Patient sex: M
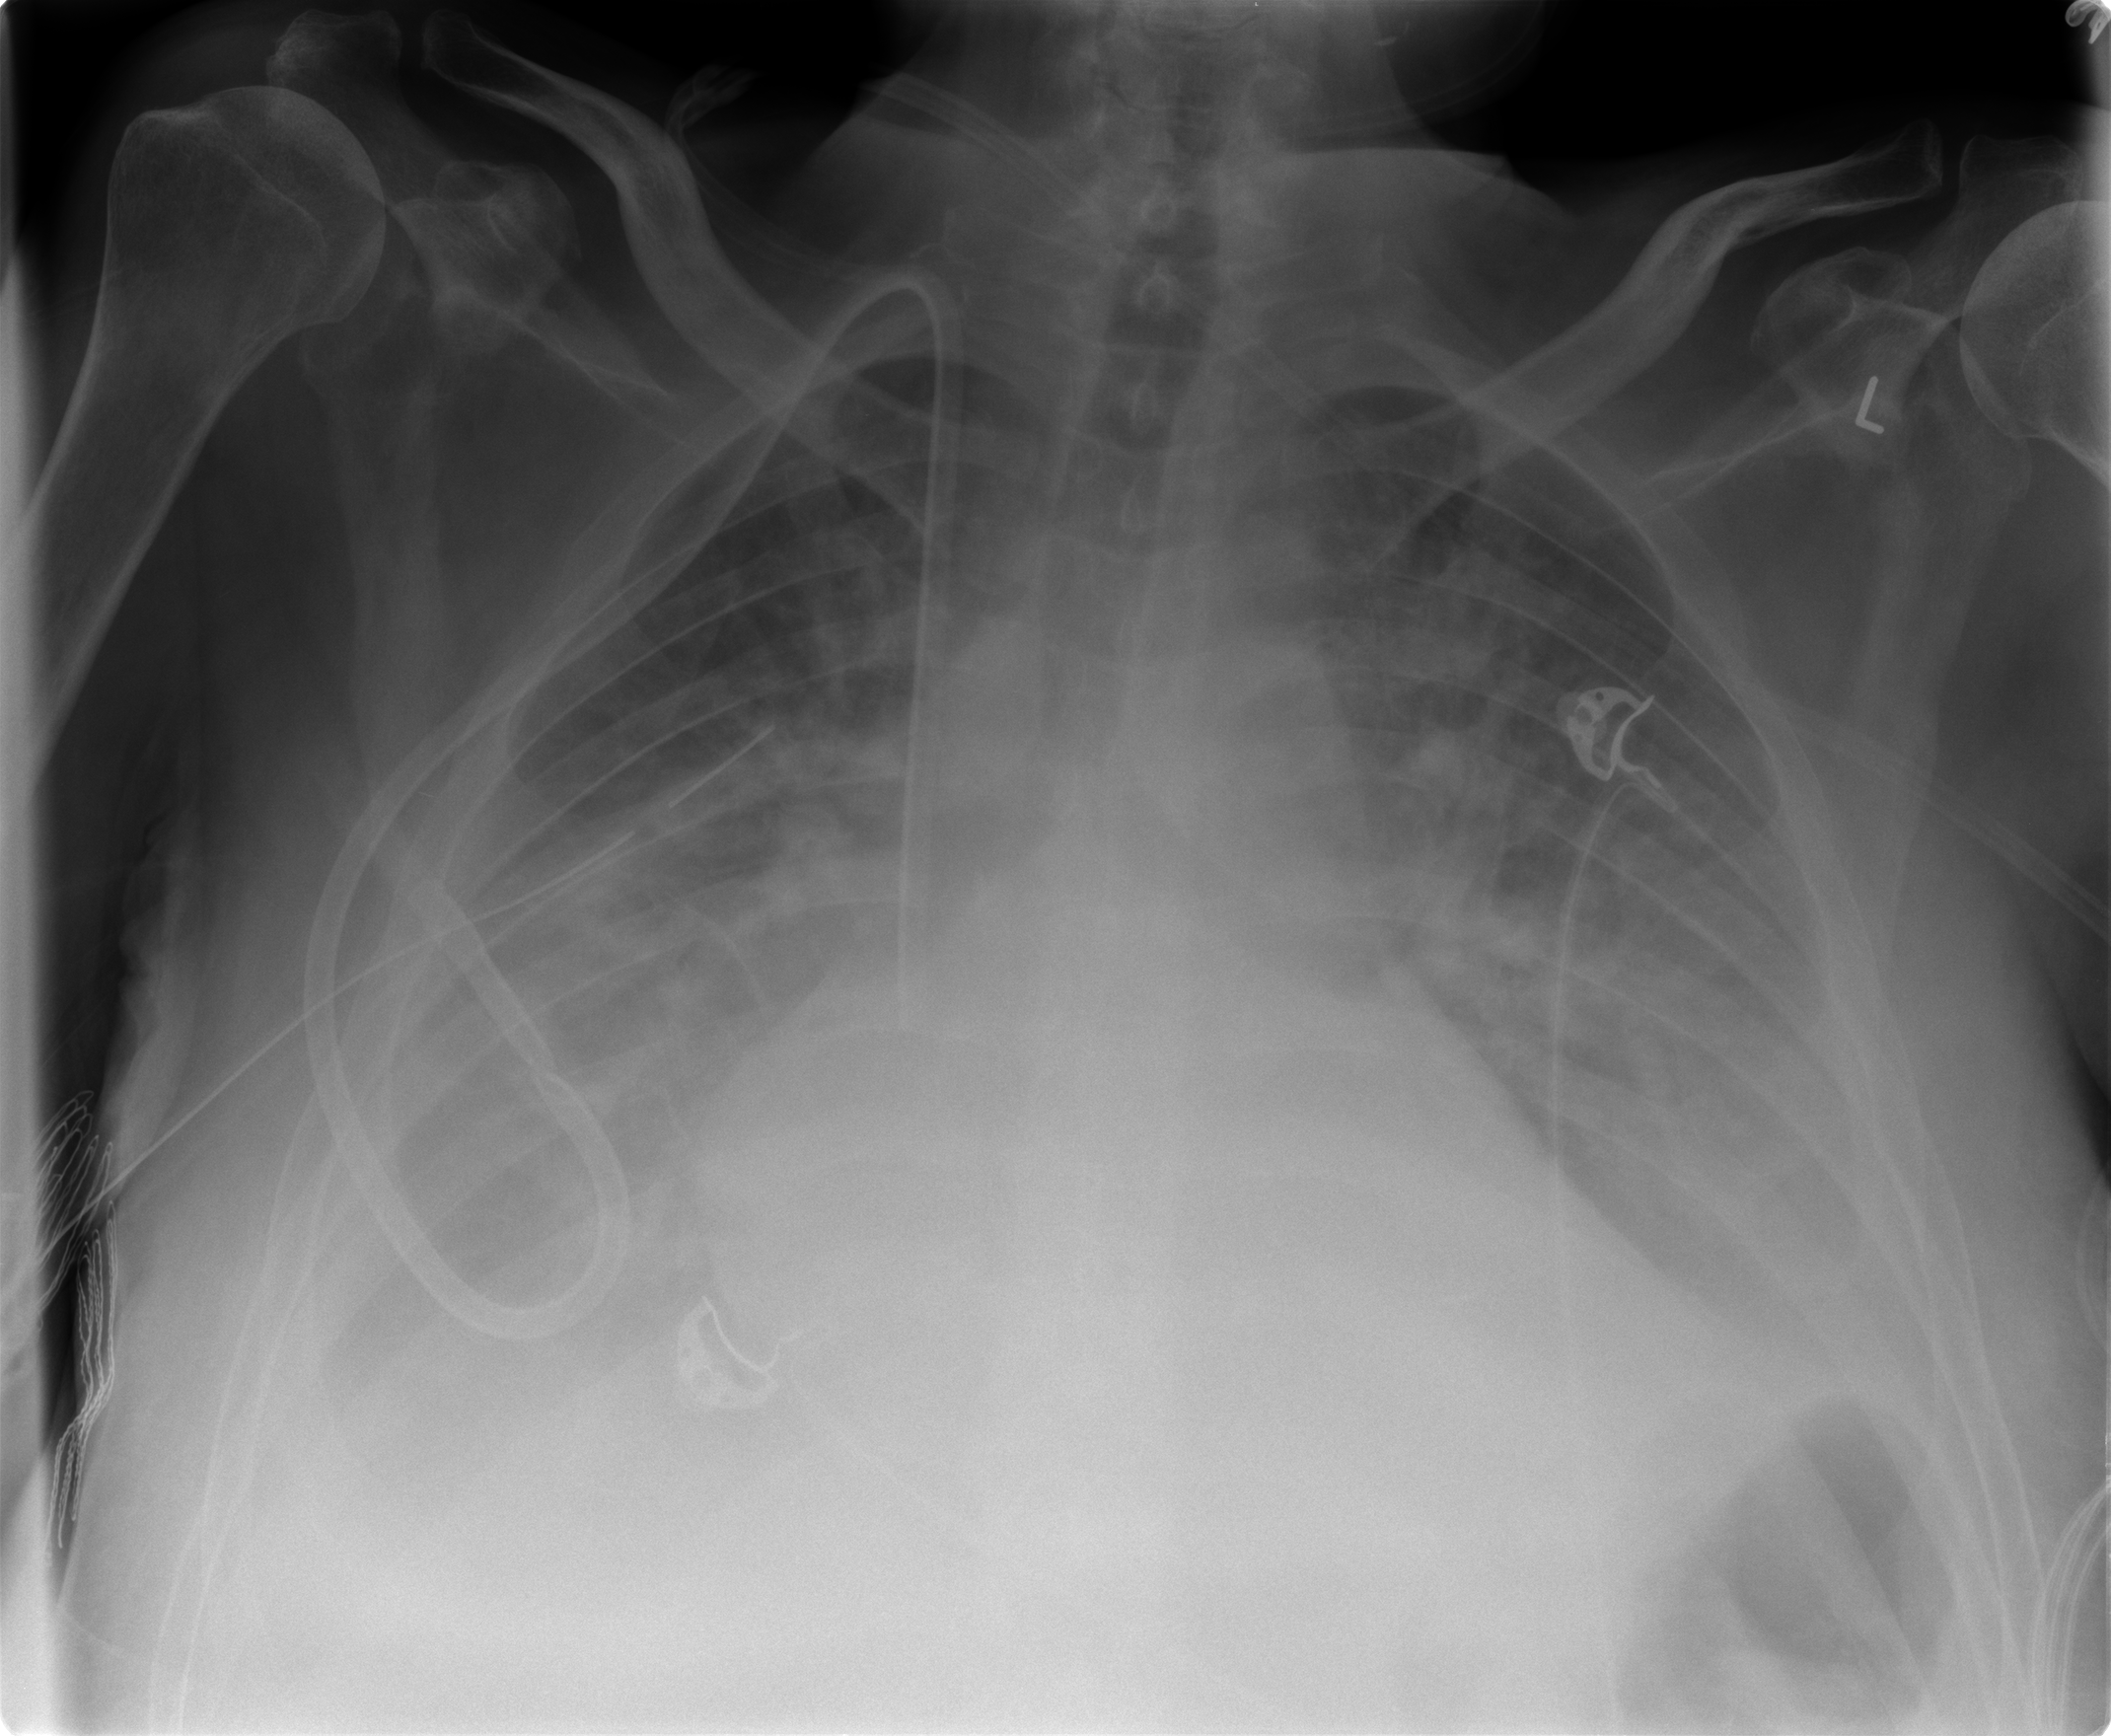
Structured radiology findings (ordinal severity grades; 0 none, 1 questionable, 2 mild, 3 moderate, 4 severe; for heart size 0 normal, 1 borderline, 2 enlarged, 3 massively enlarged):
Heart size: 2
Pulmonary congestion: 3
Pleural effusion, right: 3
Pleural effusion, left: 3
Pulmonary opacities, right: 2
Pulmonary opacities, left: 2
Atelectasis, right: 3
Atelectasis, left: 2